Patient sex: F
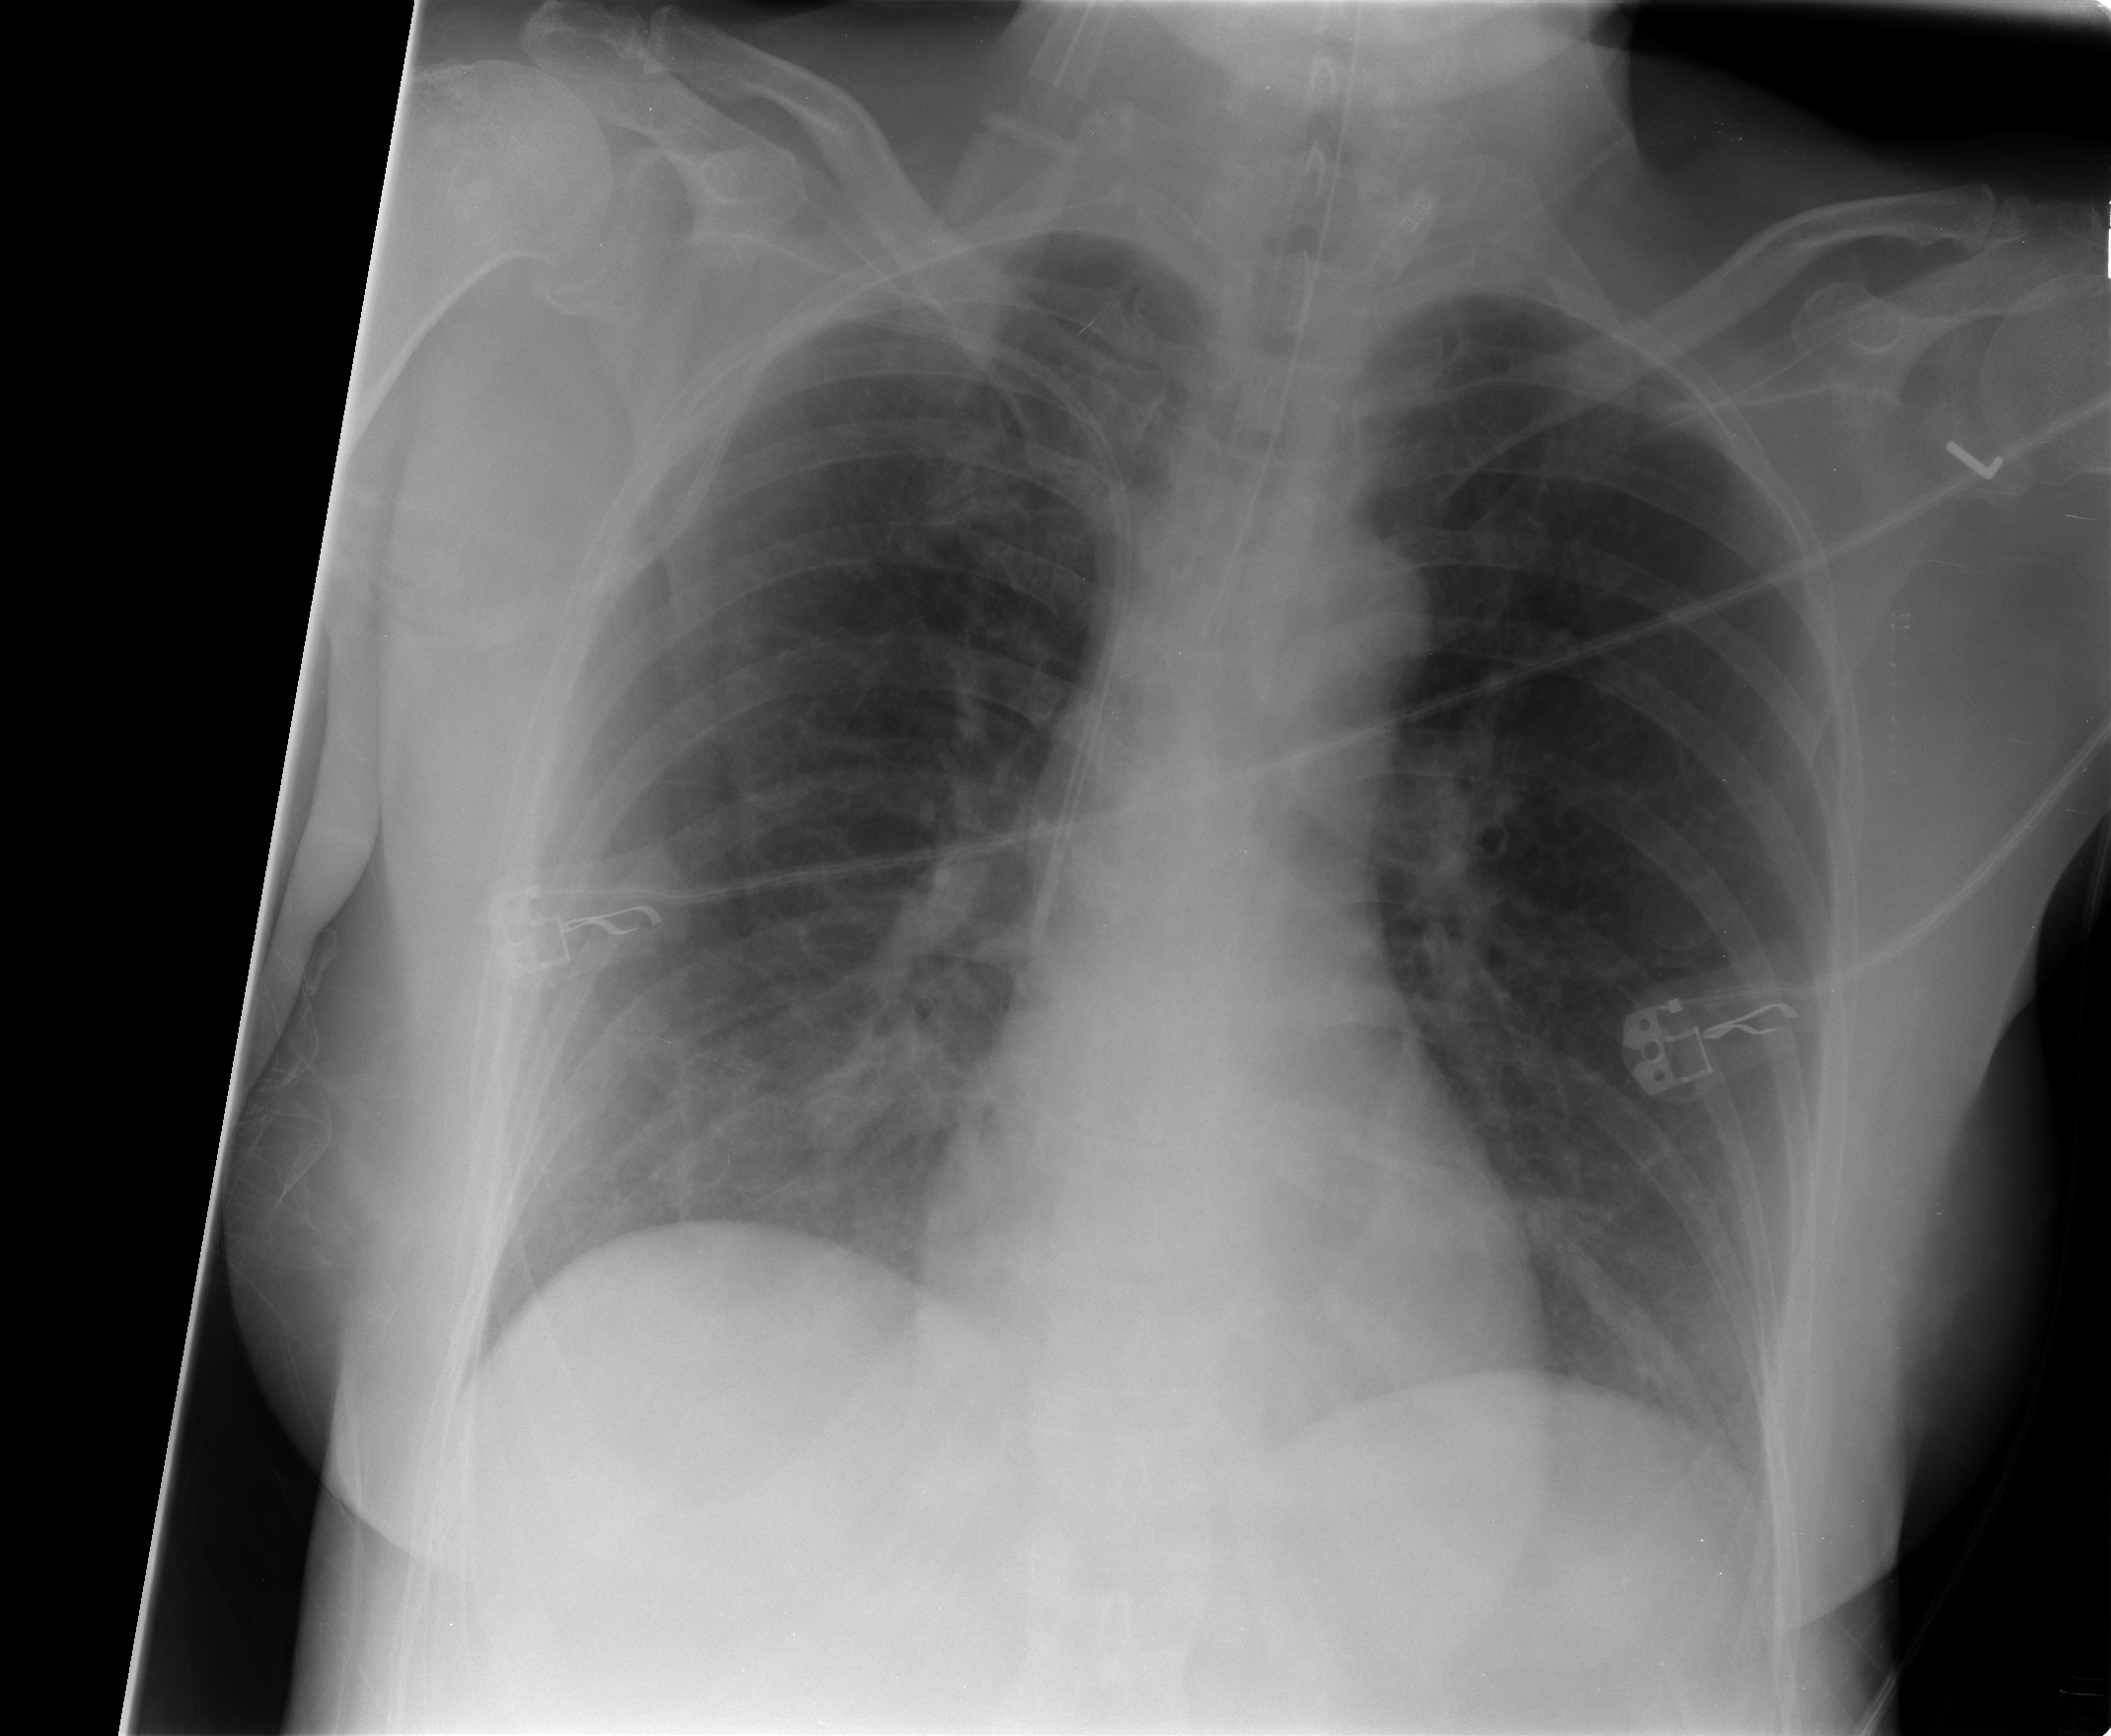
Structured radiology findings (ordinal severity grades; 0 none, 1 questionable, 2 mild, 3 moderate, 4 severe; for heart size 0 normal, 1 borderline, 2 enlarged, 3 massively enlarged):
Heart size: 0
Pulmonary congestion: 0
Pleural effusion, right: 0
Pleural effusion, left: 0
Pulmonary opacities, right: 0
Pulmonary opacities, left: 0
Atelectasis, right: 2
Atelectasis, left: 2